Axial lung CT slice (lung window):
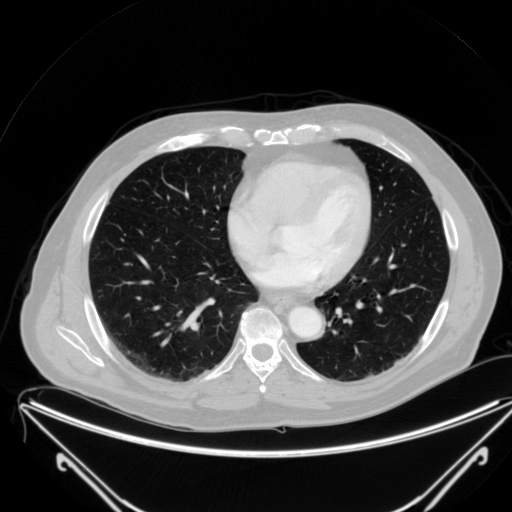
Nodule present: no